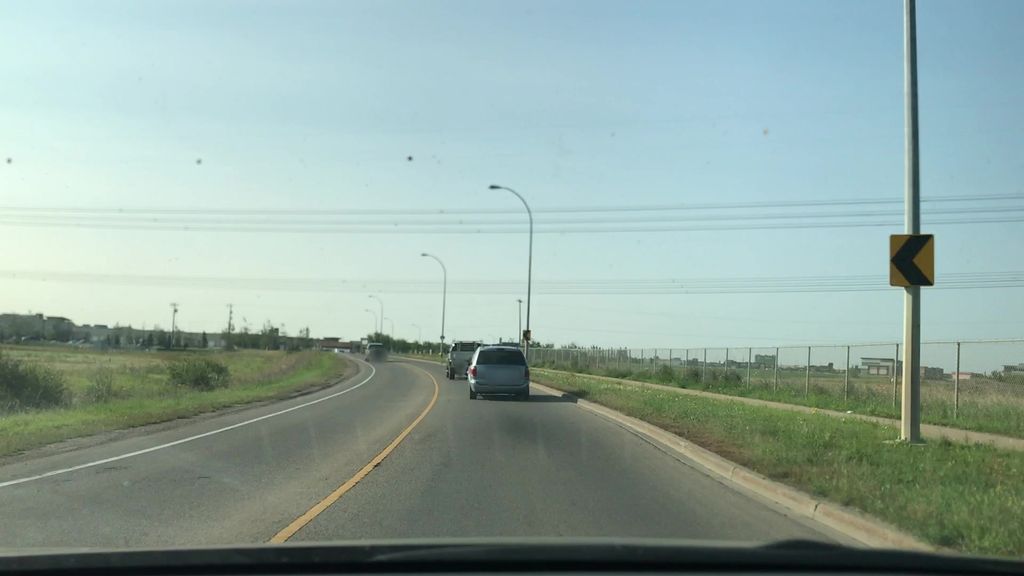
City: edmonton